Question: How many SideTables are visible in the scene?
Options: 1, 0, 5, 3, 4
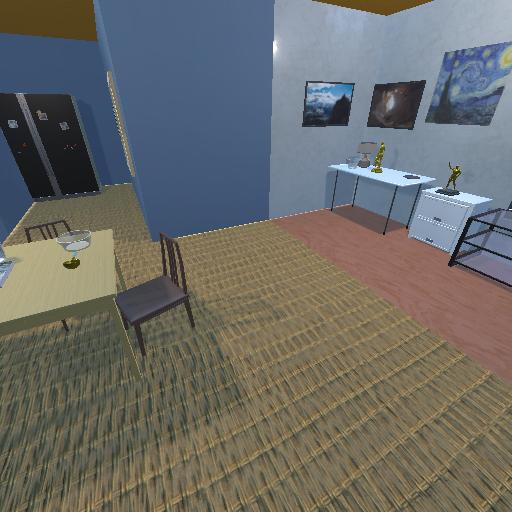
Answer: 1